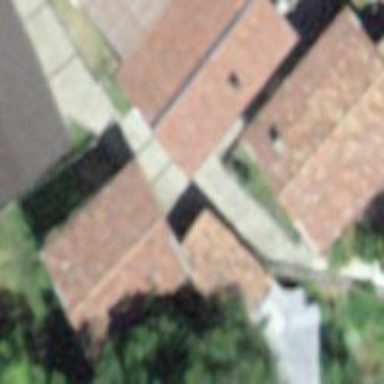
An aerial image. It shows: Set of cobblestone steps.